Field crop: maize
Growth stage: 2
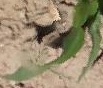
Species: maize